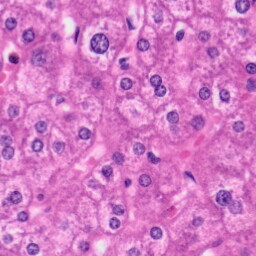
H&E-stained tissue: Liver